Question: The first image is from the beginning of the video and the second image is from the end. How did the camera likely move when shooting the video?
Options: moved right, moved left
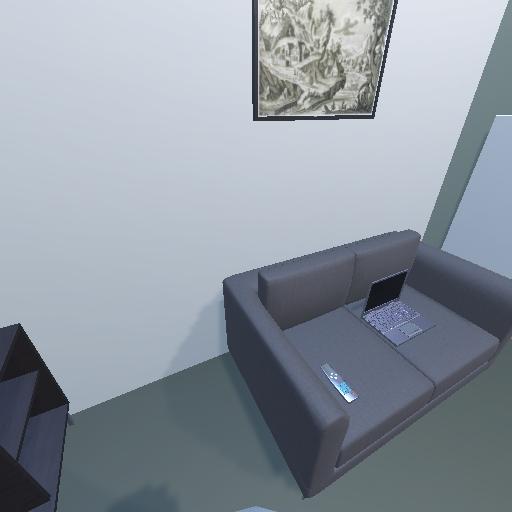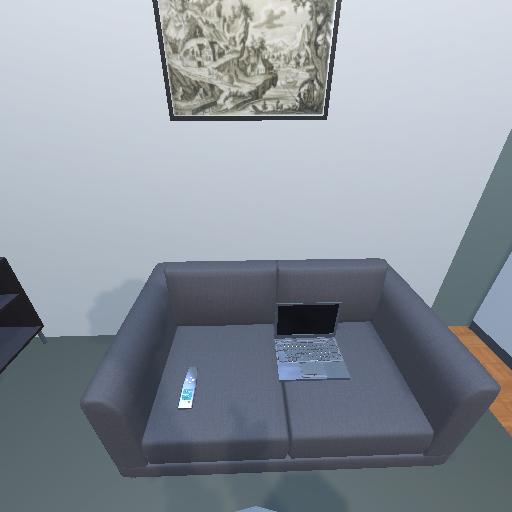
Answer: moved right